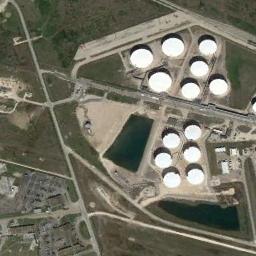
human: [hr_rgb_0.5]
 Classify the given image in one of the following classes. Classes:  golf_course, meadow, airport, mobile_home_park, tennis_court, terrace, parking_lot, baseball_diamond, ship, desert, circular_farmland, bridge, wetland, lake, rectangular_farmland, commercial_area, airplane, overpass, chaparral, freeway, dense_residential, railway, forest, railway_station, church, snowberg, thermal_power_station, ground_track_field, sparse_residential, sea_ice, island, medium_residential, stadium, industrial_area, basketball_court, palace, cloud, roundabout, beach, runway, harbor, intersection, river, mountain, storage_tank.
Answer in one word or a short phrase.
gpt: storage_tank